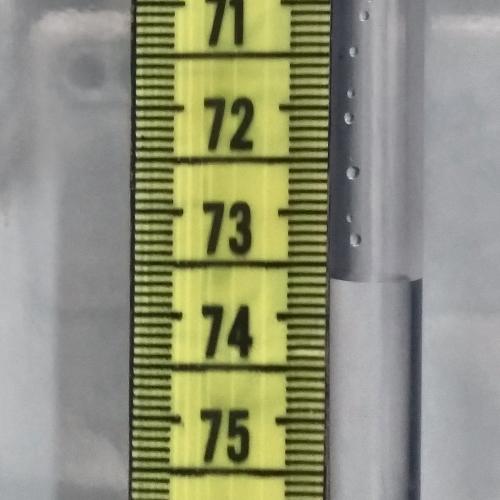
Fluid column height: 73.7 cm